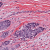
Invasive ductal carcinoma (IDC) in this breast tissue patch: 1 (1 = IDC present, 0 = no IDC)